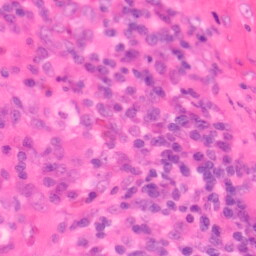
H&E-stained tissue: Colon